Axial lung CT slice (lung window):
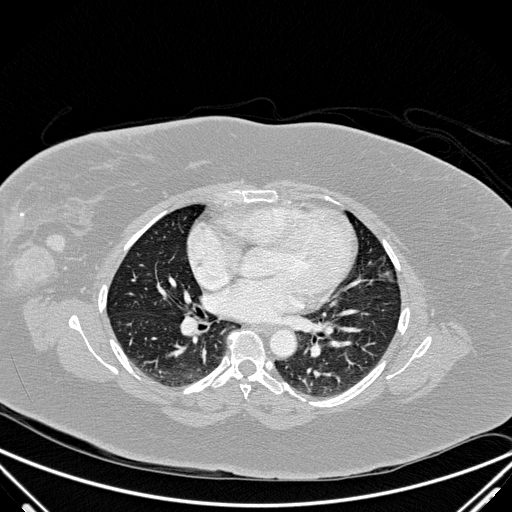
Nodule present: no